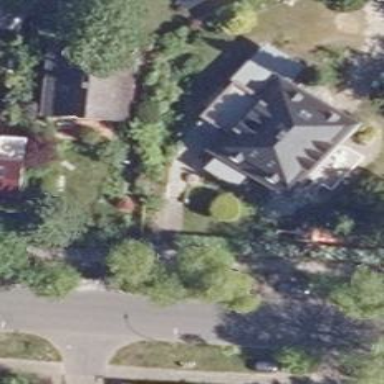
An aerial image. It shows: Detached building with mansard roof shape.